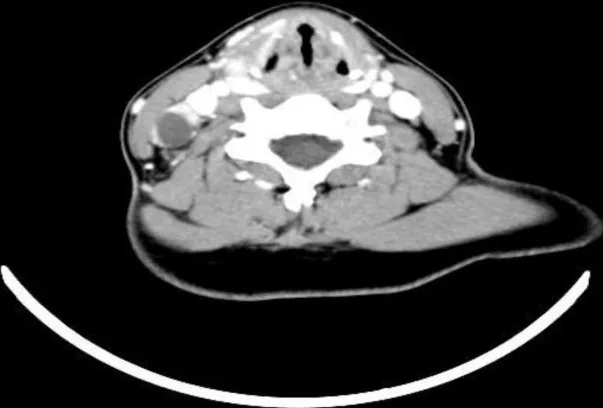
Axial CT scan of the neck demonstrating multiple cervical lymph nodes, with normal-looking thyroid gland.
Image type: radiology (ct)